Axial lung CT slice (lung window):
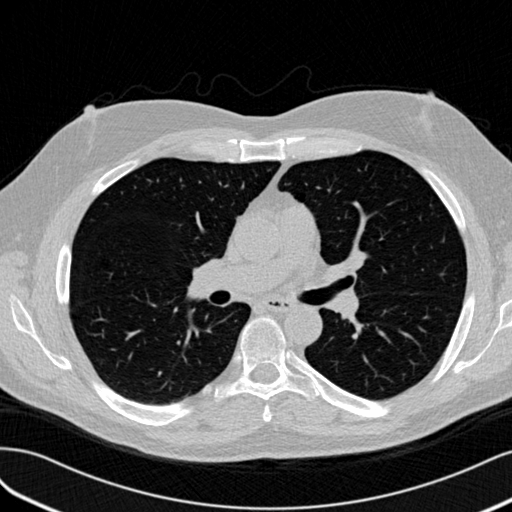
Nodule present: no